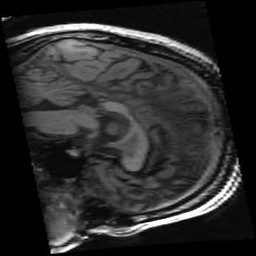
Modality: inplaneT1
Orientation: sagittal